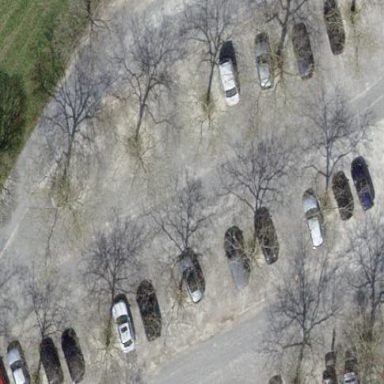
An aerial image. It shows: Unpaved parking area.